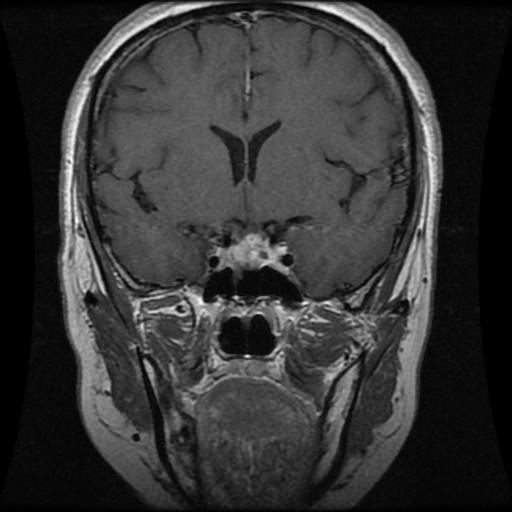
Label: pituitary